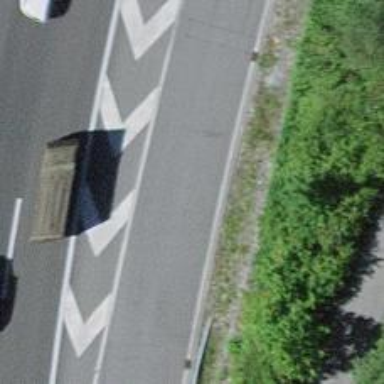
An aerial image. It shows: Asphalt motorway link.